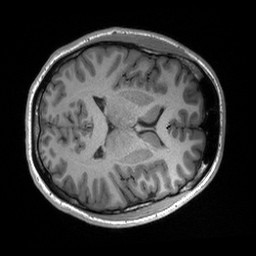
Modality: T1w
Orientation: axial
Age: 22
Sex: female
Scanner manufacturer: siemens
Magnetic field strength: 3 T
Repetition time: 2.3 s
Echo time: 0.00227 s